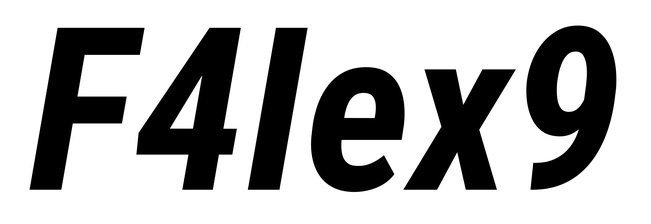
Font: Roboto-Italic_Condensed_Bold_Italic